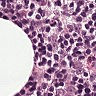
Metastatic tissue present: yes